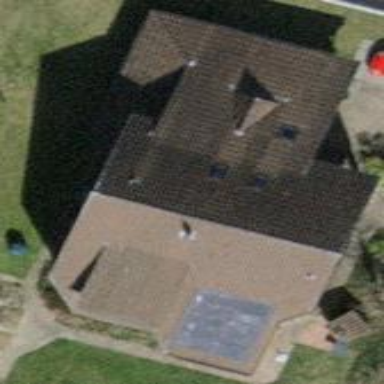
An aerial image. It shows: Detached building with gabled roof.